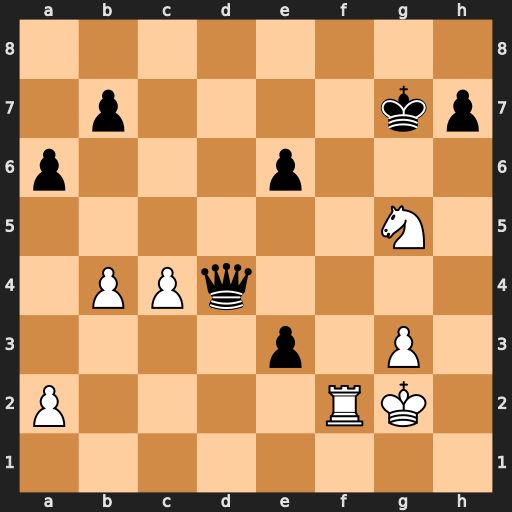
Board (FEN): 8/1p4kp/p3p3/6N1/1PPq4/4p1P1/P4RK1/8
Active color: w
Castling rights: -
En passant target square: -
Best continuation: Nxe6+ Kg6 Nxd4